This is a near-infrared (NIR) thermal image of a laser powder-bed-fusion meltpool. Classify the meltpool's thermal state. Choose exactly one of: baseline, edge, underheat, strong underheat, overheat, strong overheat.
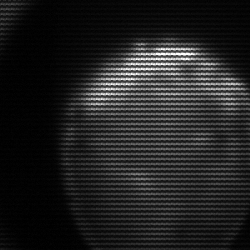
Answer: edge